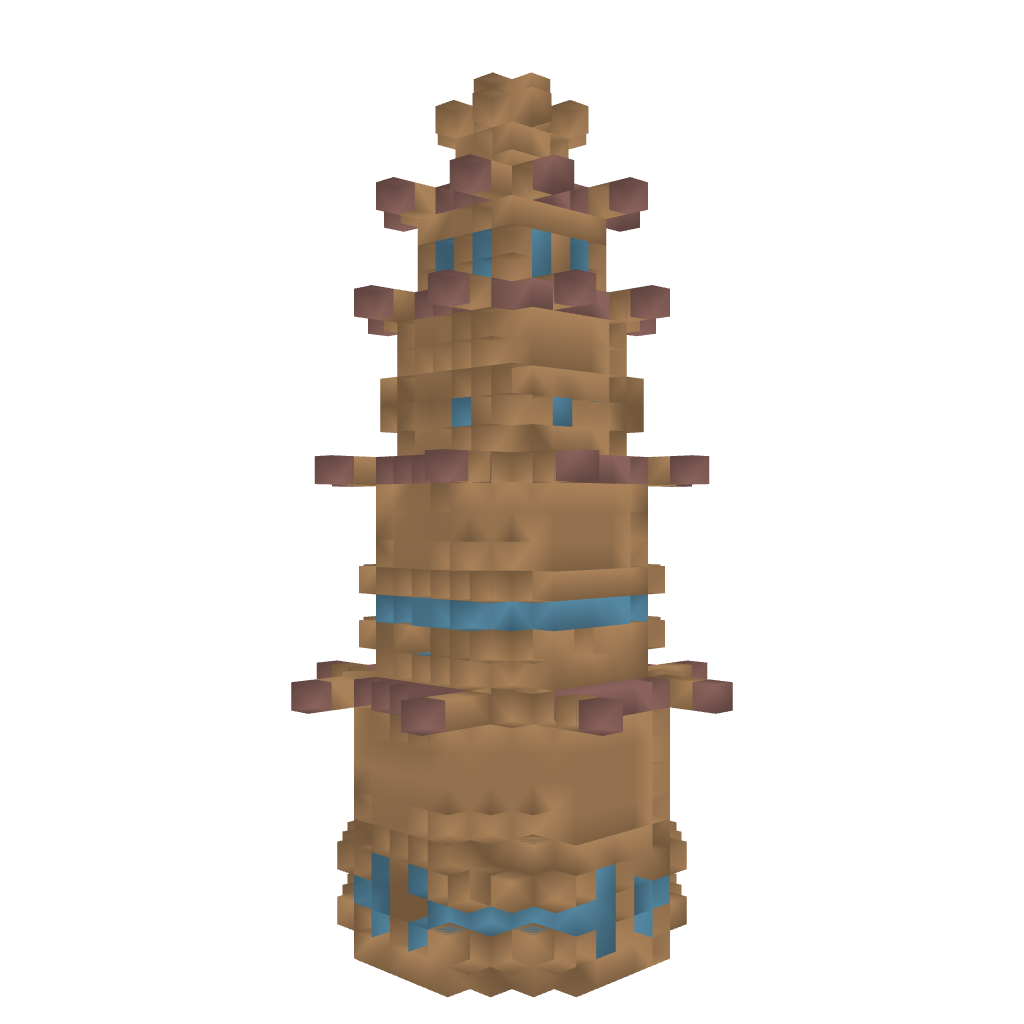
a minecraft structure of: Pagoda of LIGHT high quality